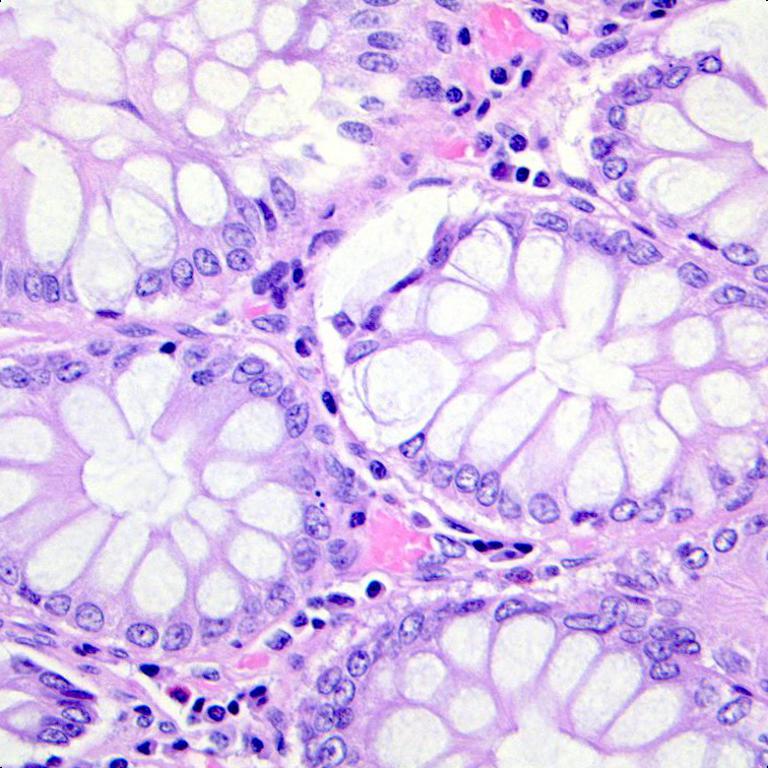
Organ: colon
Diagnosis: benign